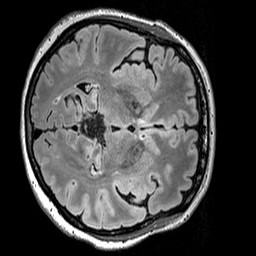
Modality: FLAIR
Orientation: axial
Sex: female
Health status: ill
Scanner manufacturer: siemens
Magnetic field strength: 3 T
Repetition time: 5 s
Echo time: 0.388 s